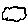
Label: cloud